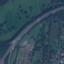
Land use / land cover: Highway